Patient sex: M
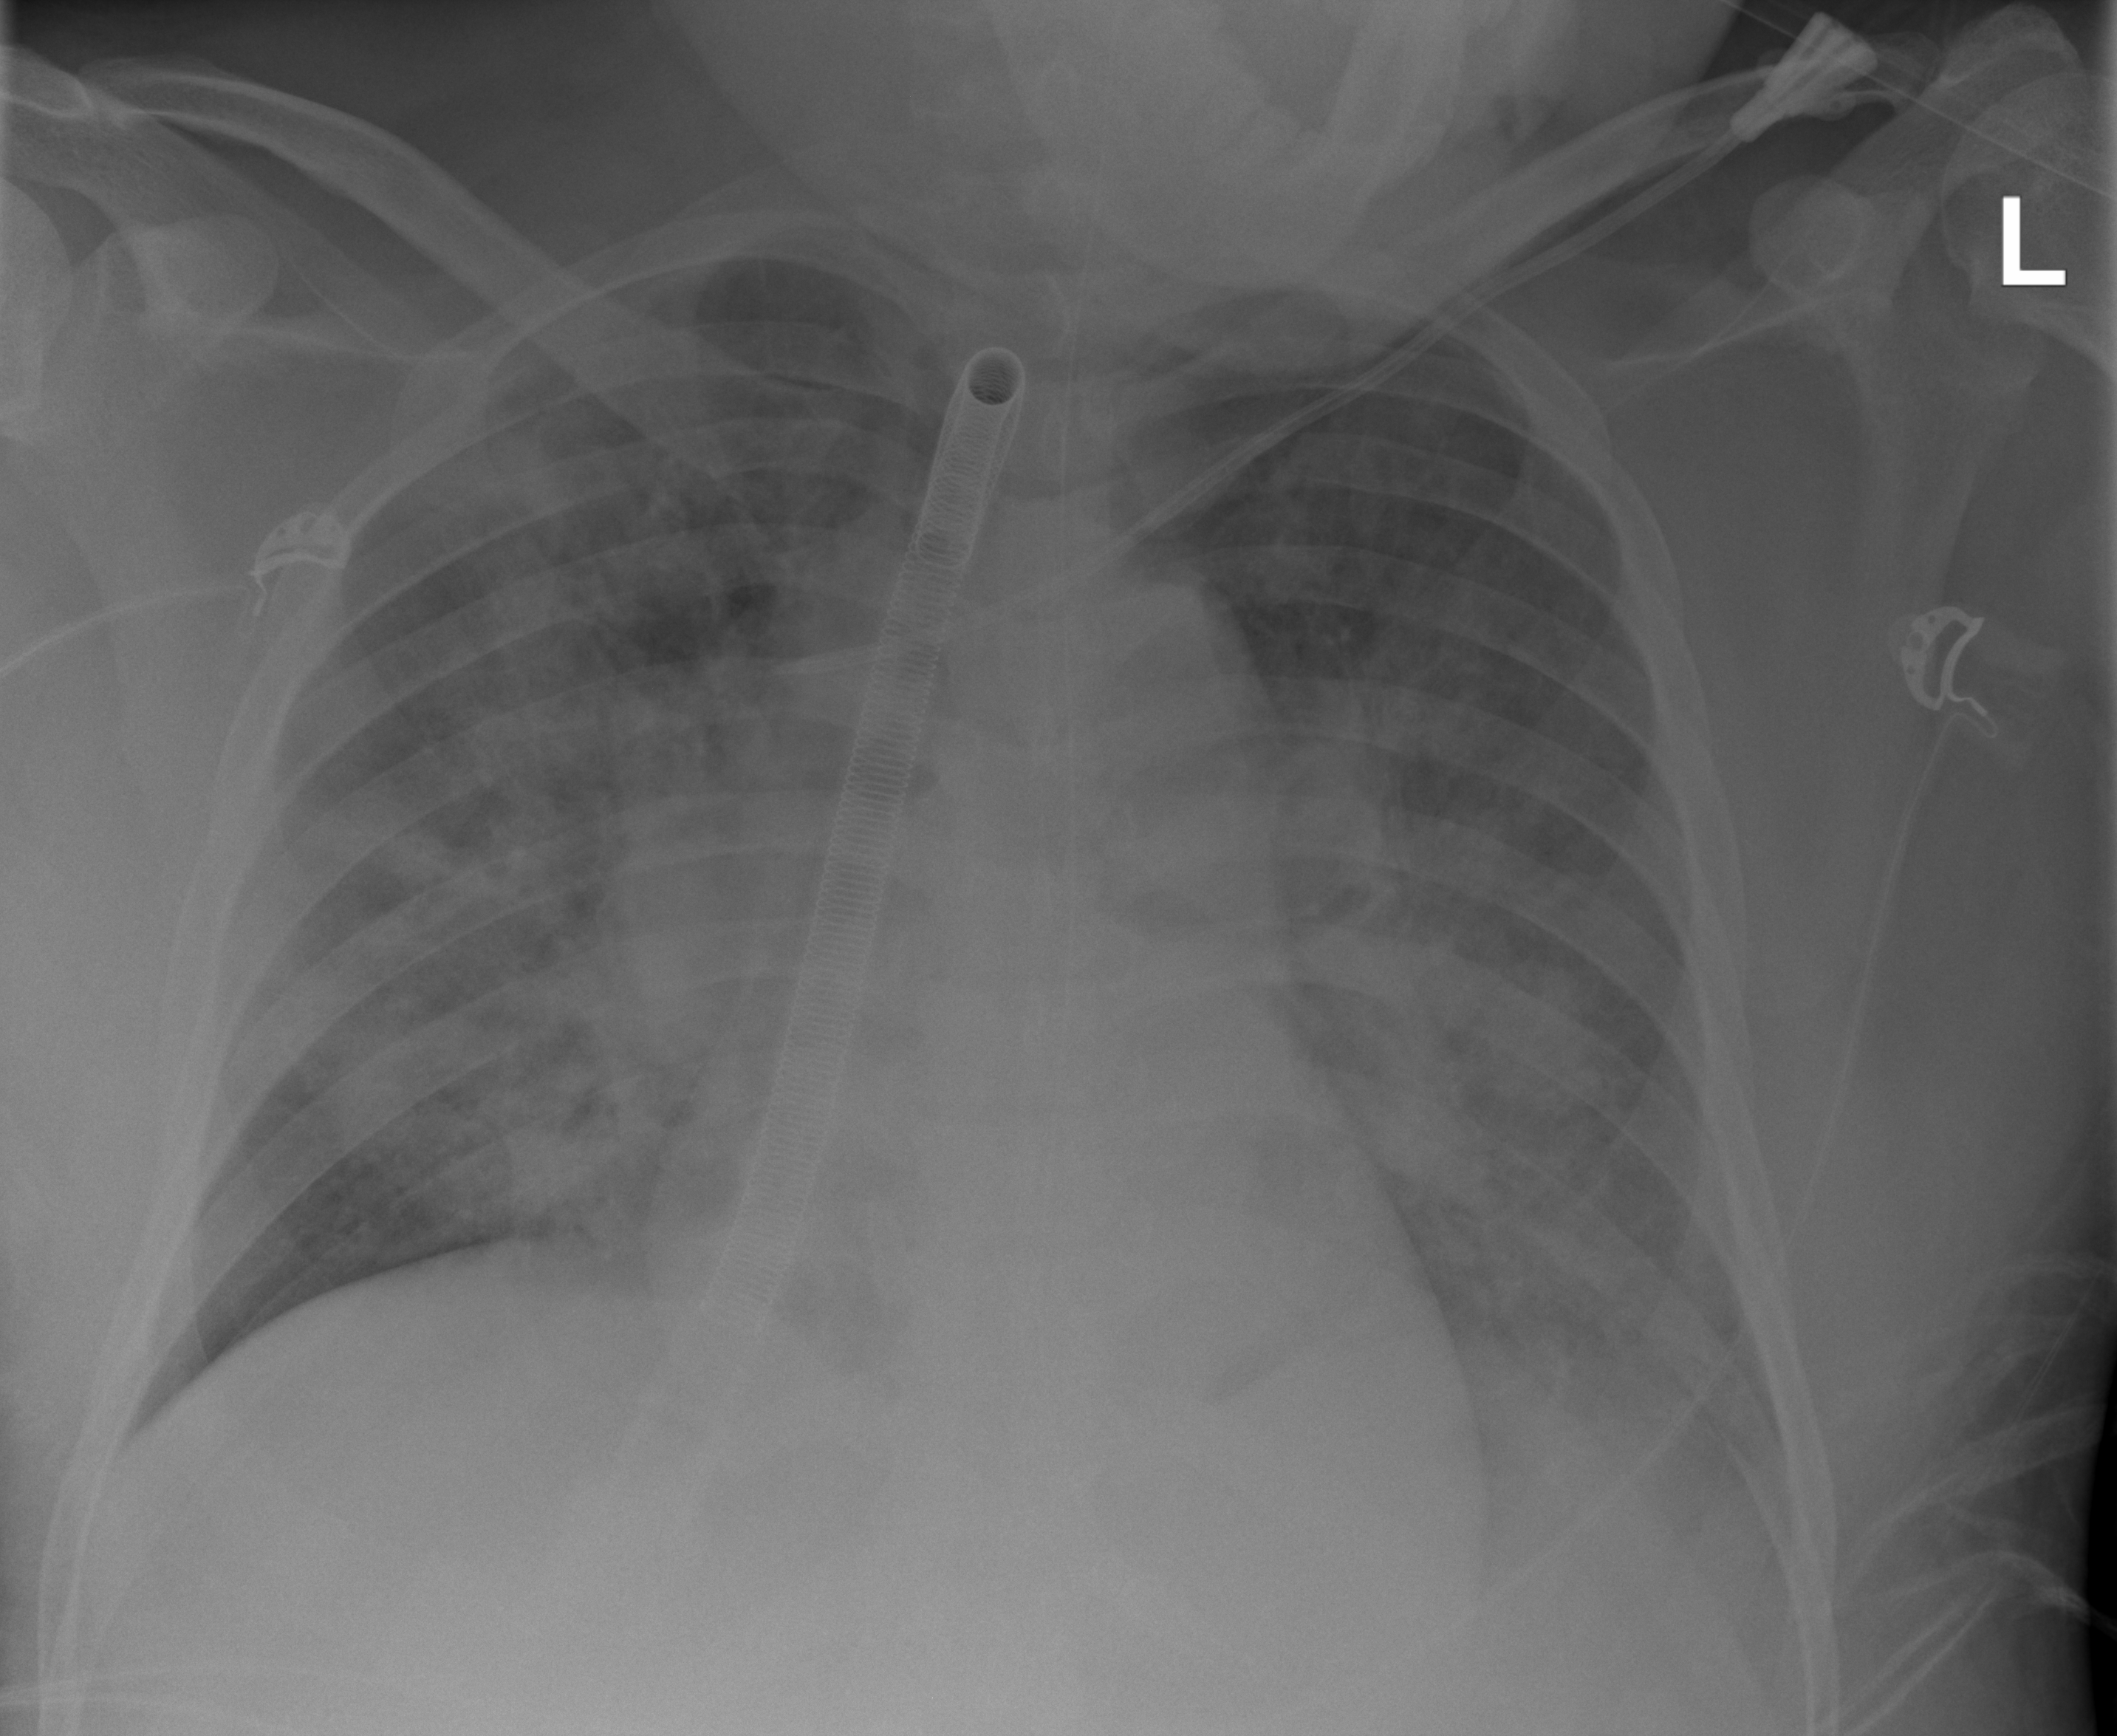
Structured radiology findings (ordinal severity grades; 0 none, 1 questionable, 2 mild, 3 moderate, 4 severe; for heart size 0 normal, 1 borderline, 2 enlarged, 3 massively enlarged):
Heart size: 2
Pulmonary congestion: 3
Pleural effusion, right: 0
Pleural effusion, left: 0
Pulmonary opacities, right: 4
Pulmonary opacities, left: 4
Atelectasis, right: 3
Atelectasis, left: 3